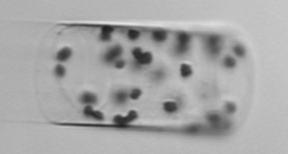
Label: Guinardia_flaccida